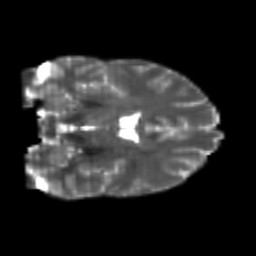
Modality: T2w
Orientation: coronal
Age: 24
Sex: male
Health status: healthy
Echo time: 0.074 s